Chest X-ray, PA view. Patient: 66 years old, sex M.
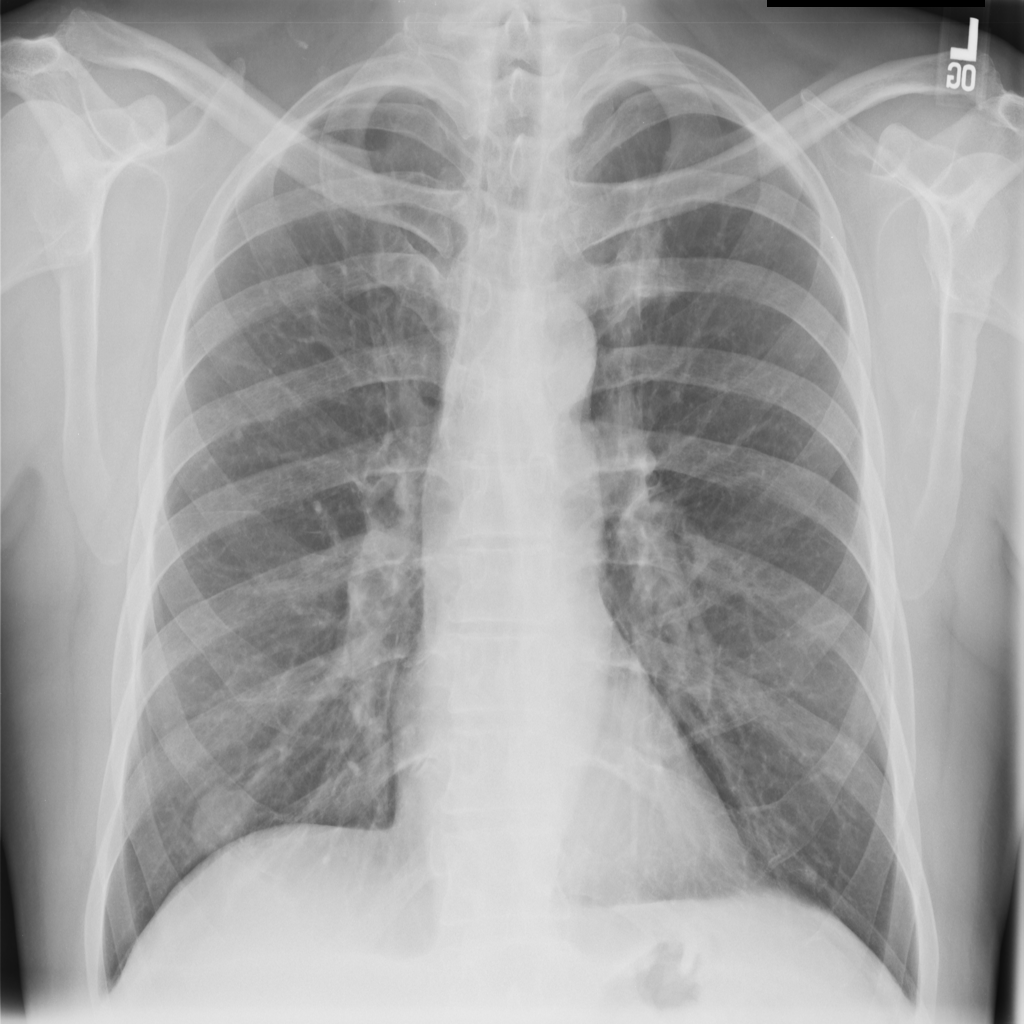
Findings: Effusion, Nodule